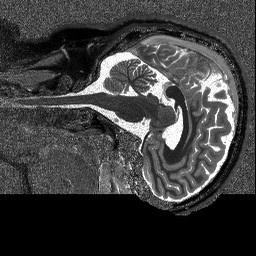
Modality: T1map
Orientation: sagittal
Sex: male